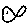
Label: fish